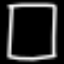
Label: square